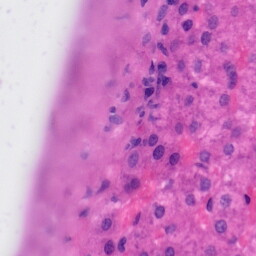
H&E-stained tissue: Liver